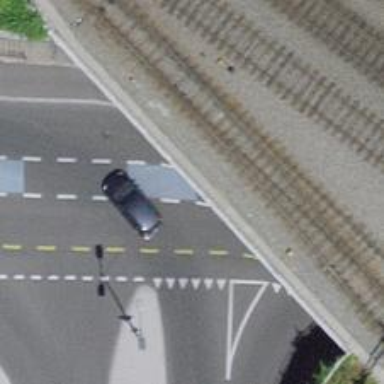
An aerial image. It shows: Secondary road passing through tunnel with asphalt surface.